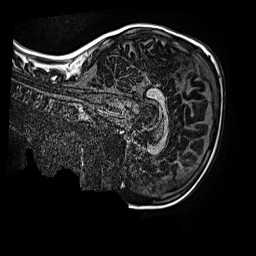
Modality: MP2RAGE
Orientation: sagittal
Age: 10
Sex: male
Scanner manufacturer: siemens
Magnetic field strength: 3 T
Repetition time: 4 s
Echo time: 0.00299 s